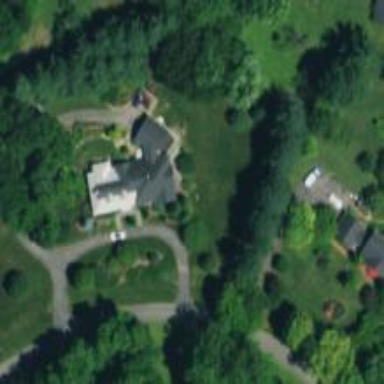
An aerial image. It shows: Driveway.